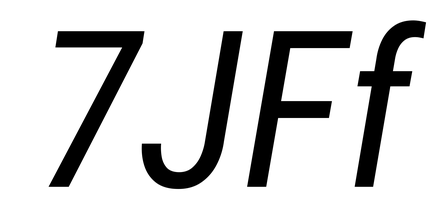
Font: Roboto-Italic_Condensed_Italic